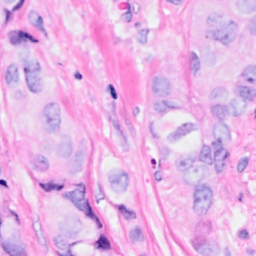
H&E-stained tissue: Breast